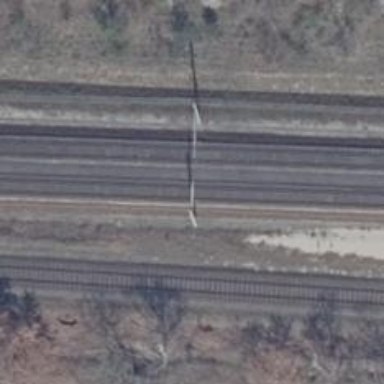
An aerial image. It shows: Railway milestone with catenary mast.